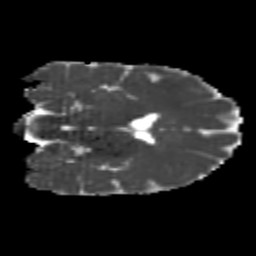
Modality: MD
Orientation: coronal
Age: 23
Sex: female
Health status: healthy
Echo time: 0.074 s